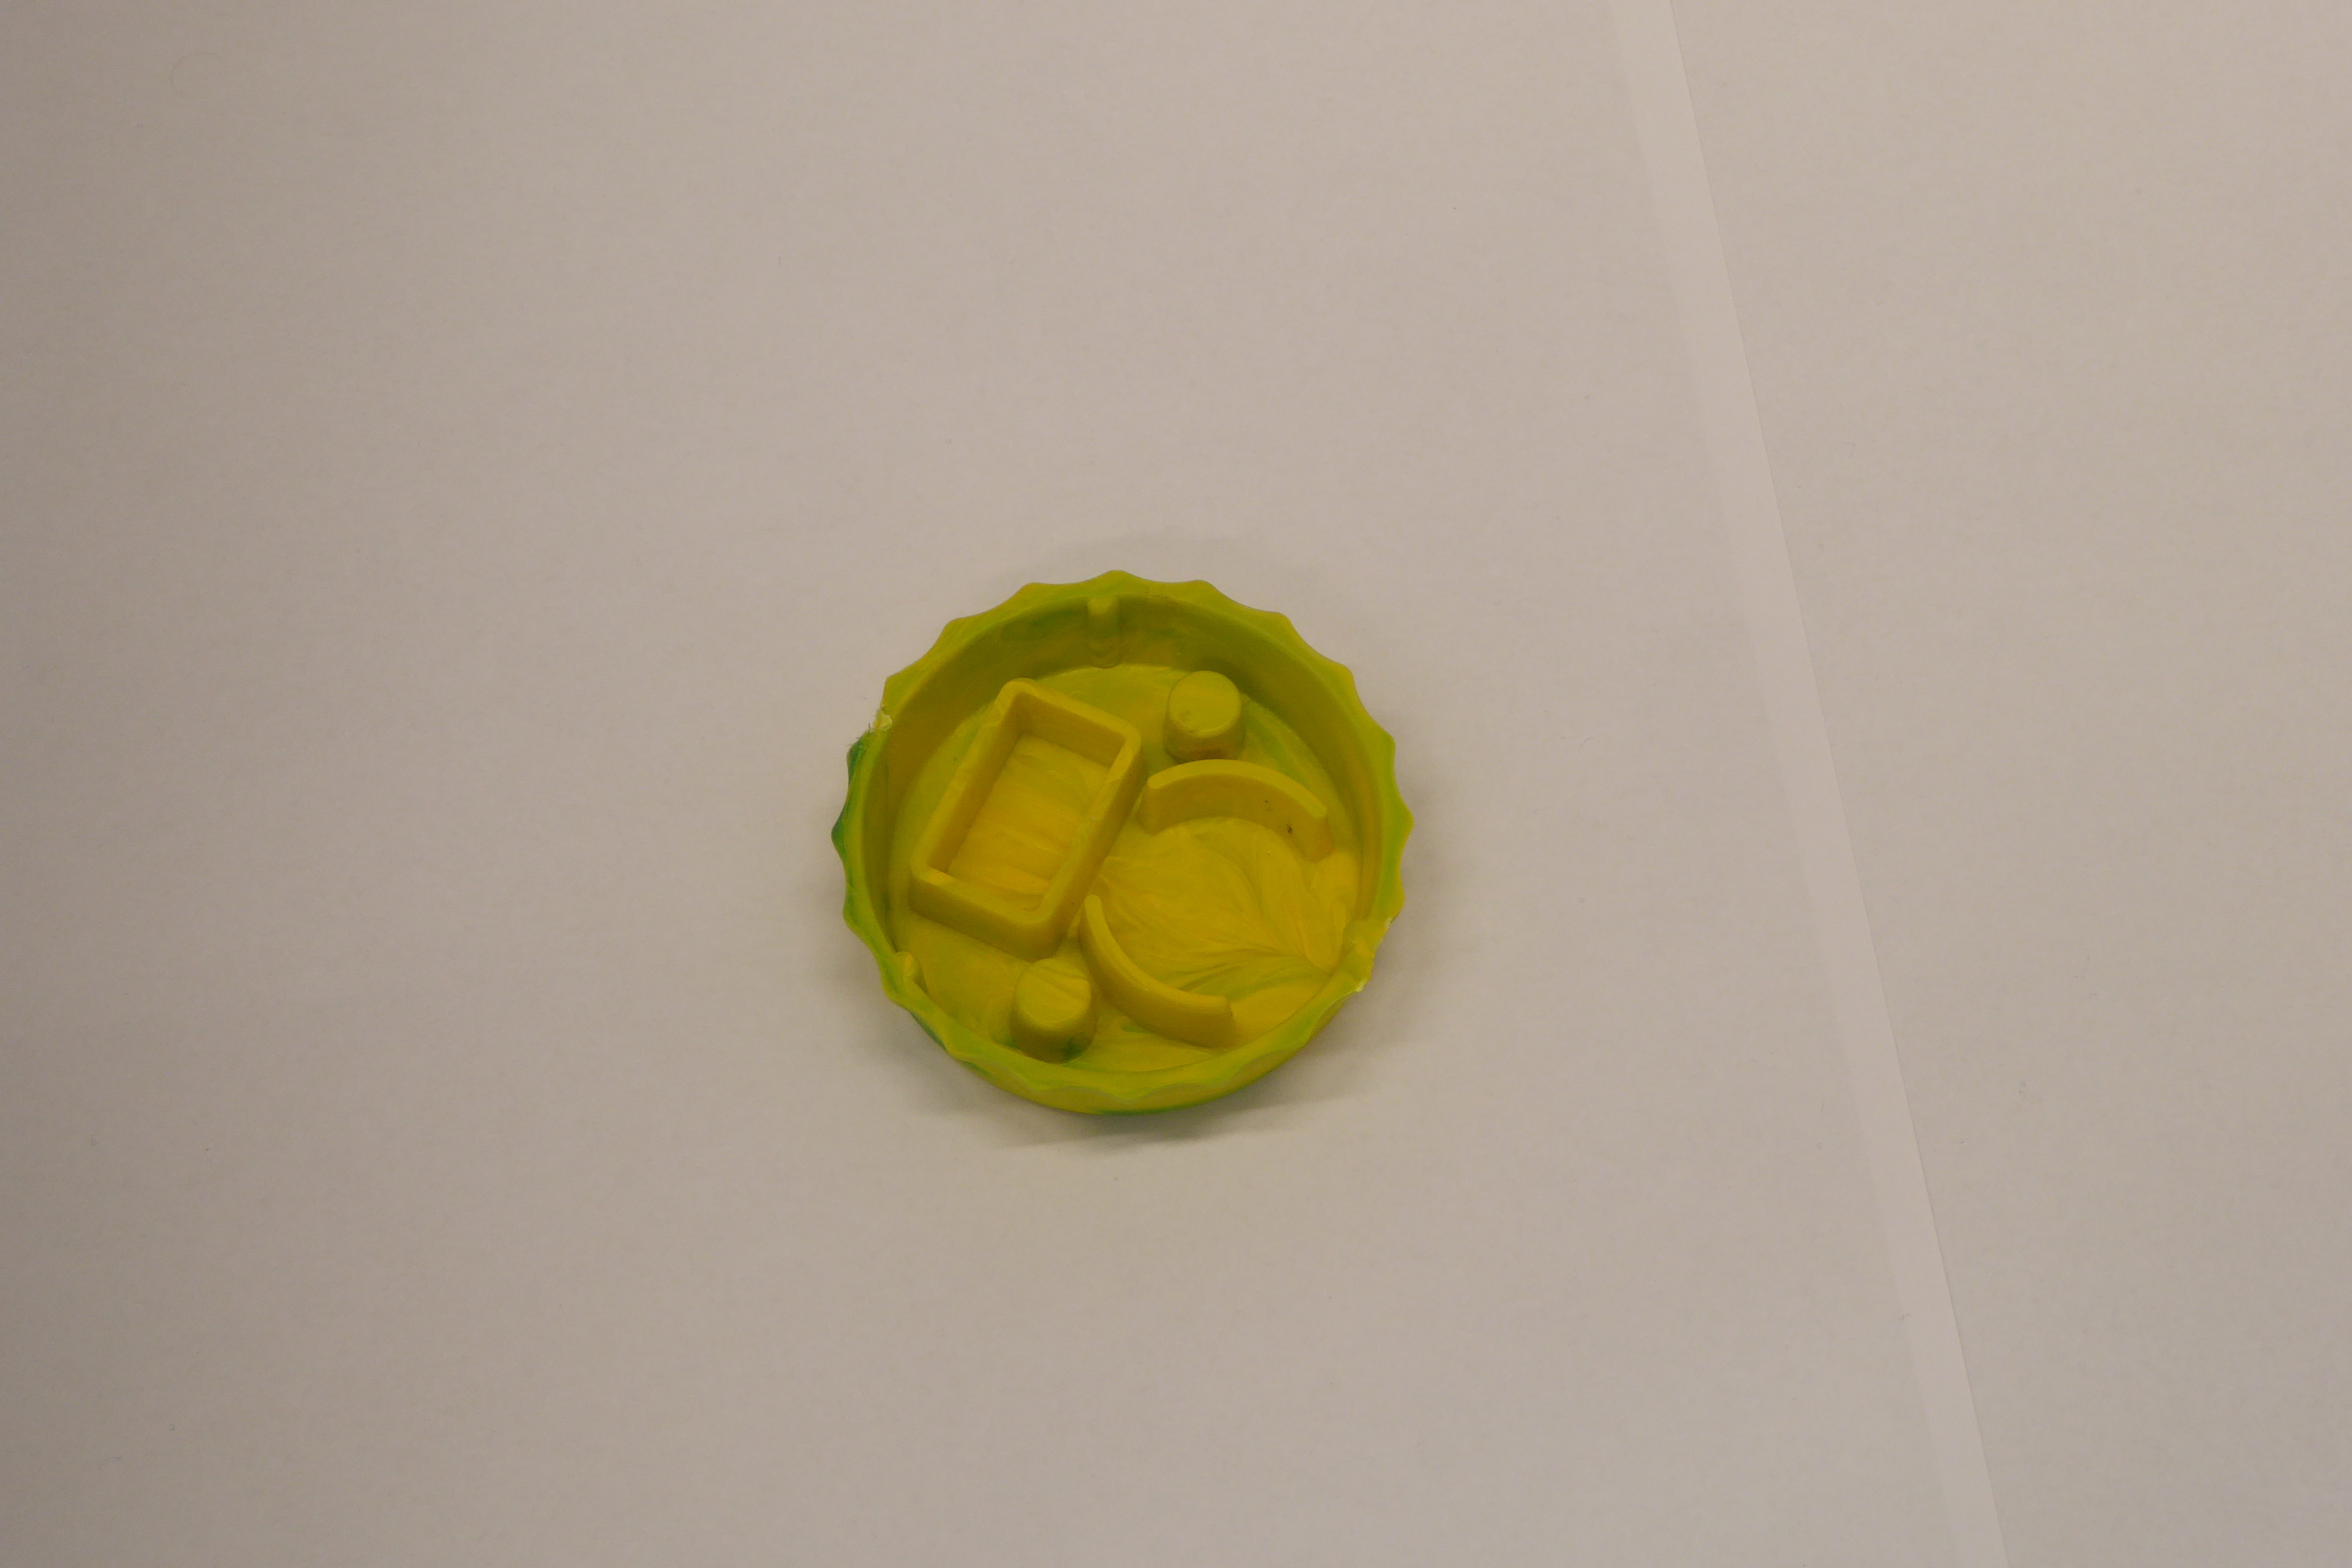
Label: Bottle Opener - Cover